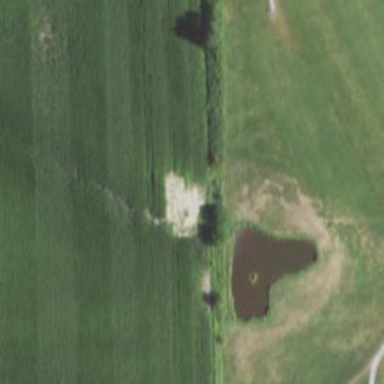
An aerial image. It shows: Rough area in golf course.